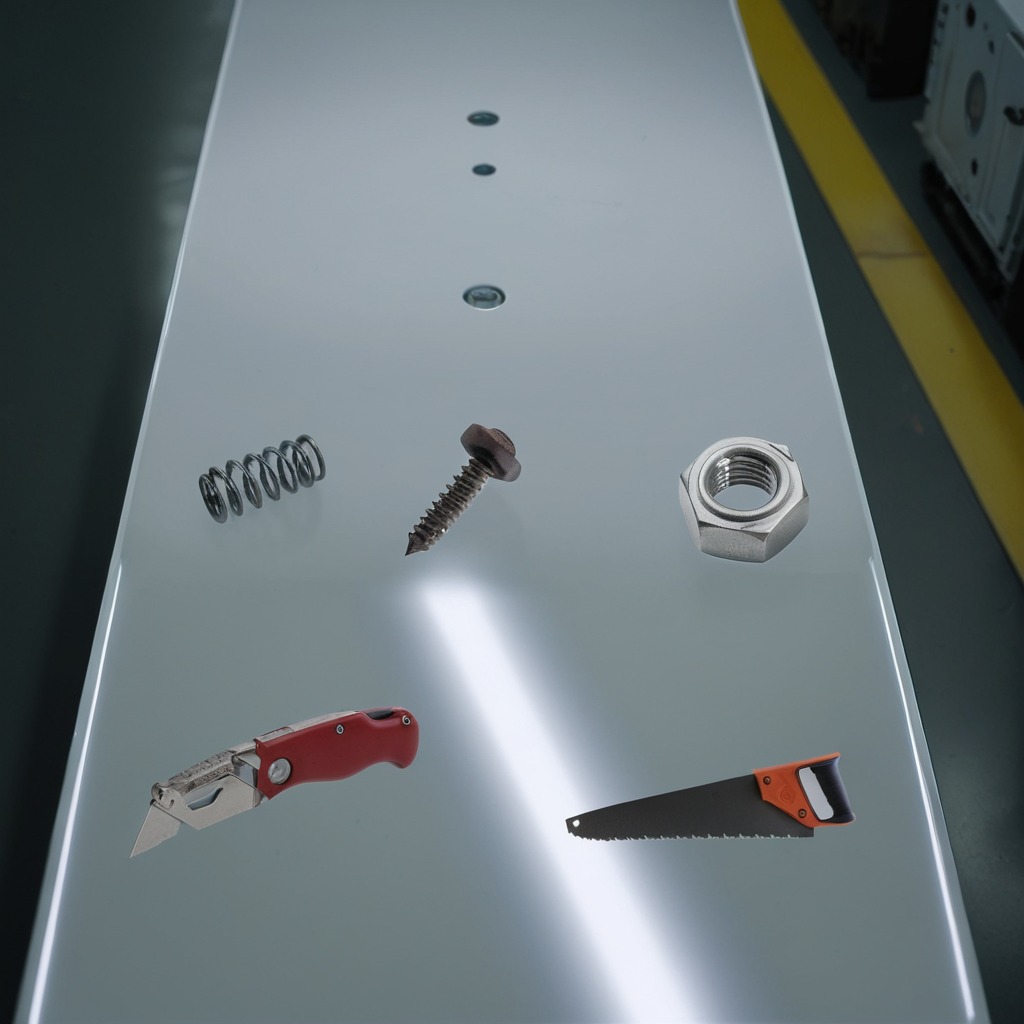
A tool phrase> lying on the high-gloss table is a utility knife, a metal machine screw, a coiled metal spring, a handheld metal saw, and a metal nut.